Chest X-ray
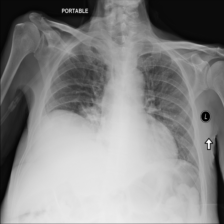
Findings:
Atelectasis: negative
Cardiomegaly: negative
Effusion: negative
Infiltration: negative
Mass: negative
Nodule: negative
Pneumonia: negative
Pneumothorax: negative
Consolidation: negative
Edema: negative
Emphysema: negative
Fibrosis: negative
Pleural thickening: negative
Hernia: negative